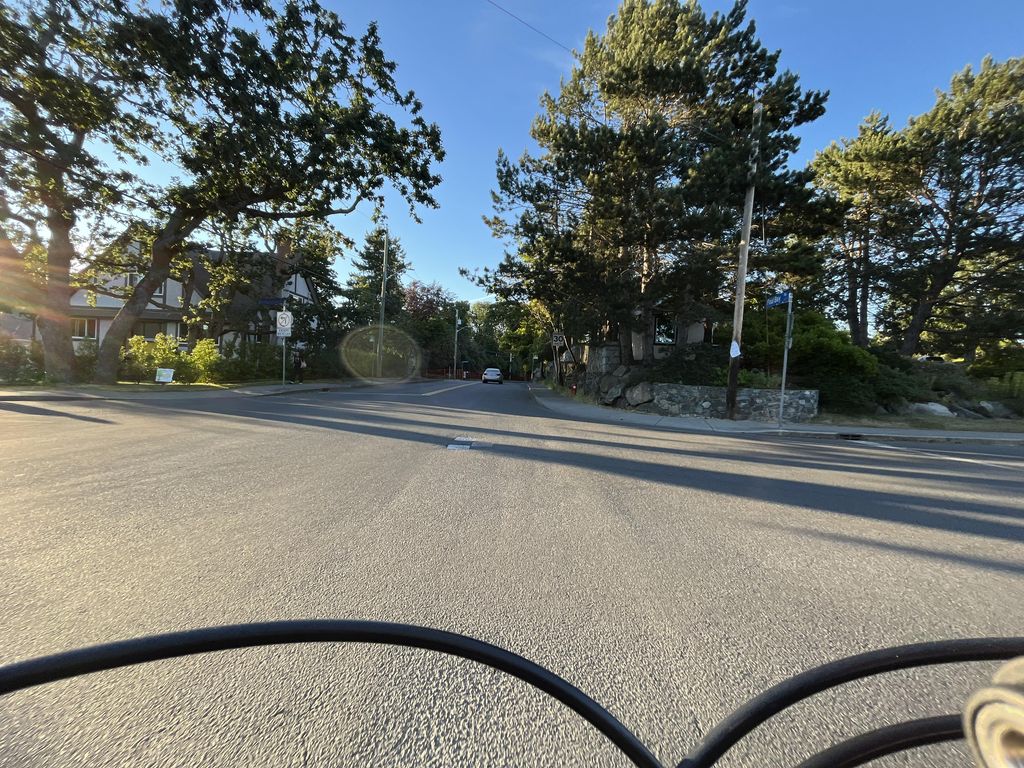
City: victoria